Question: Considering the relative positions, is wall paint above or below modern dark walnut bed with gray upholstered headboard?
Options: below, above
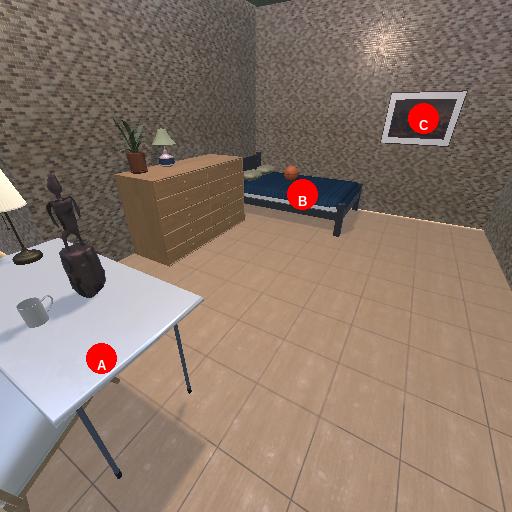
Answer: below